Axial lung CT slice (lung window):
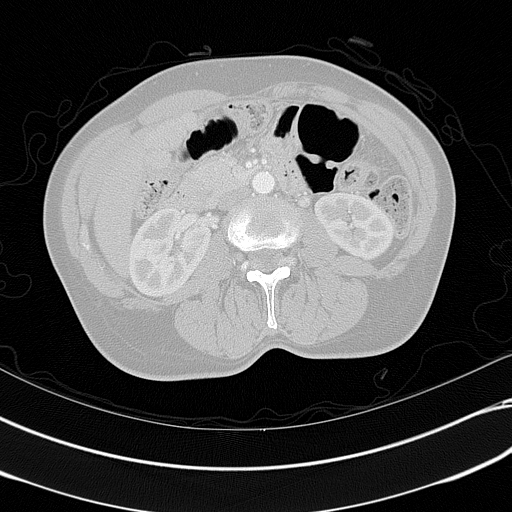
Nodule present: no